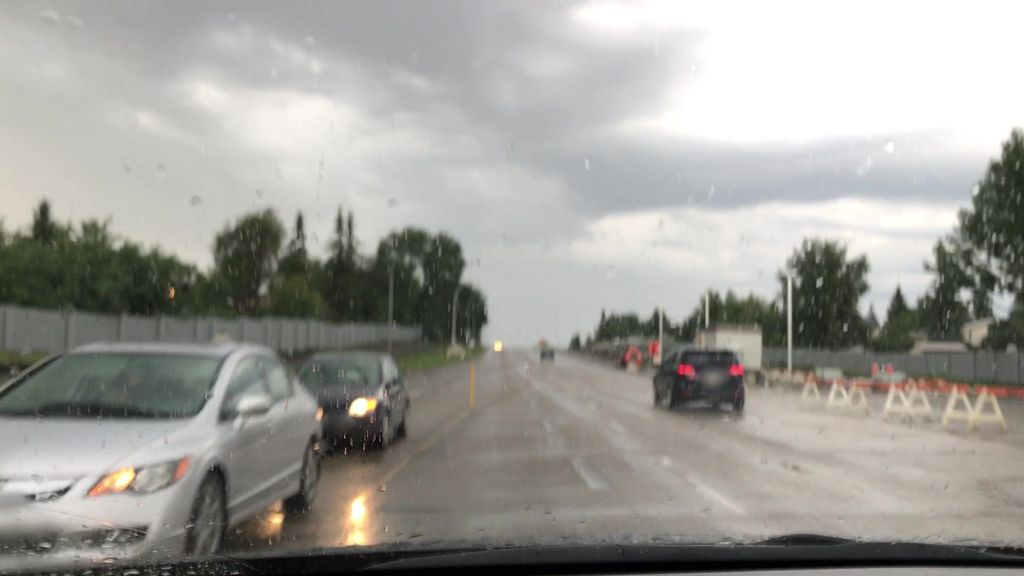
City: edmonton